A time-domain waveform of one vibration snapshot from a rolling-element bearing is shown. Based on the visible evidence, which condition applies: normal, inner_race, outer_race, ball?
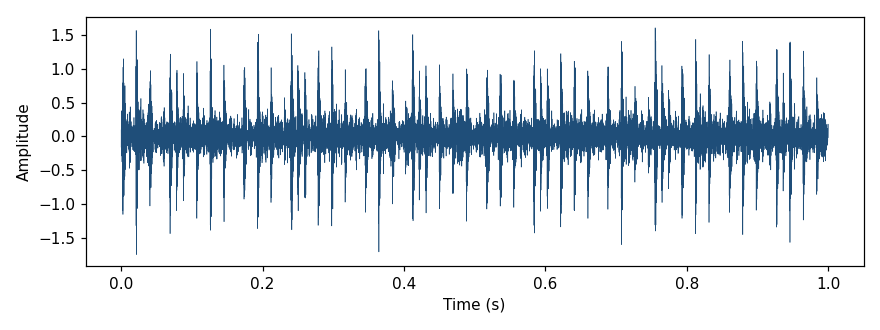
Answer: outer_race